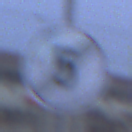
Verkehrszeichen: EndeGeschwindigkeit5
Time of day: SunriseSunset
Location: Outdoor (Urban)
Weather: Overcast
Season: NotSpecified
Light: Natural